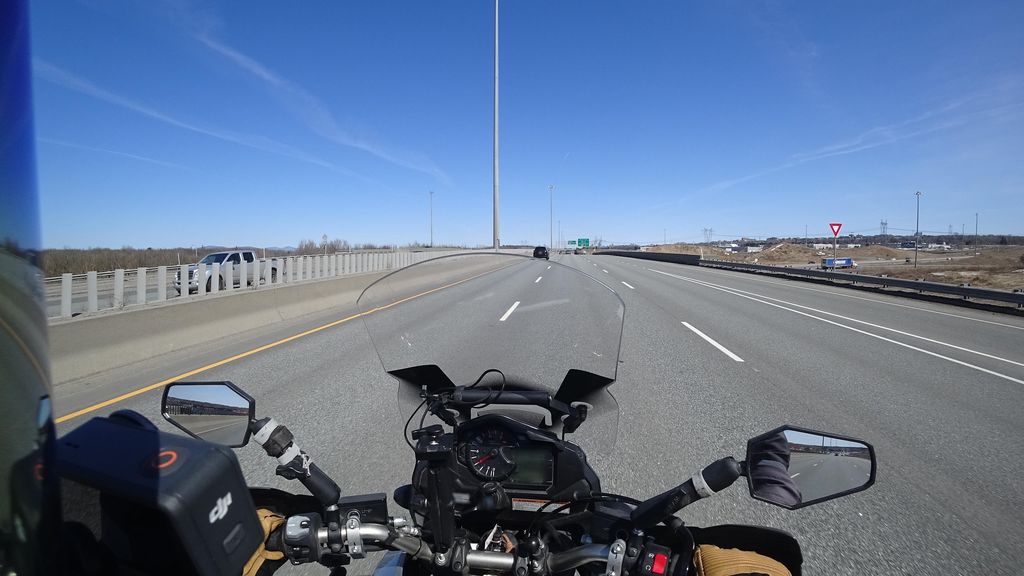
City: quebec_city